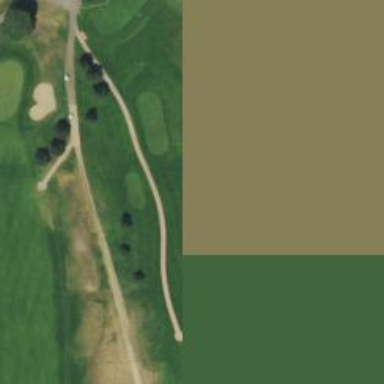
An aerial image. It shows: Golf cartpath that is also road path.